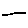
Label: line